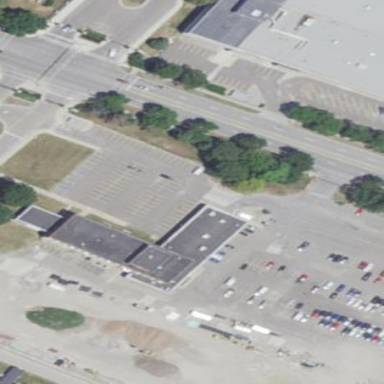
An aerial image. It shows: Parking area.